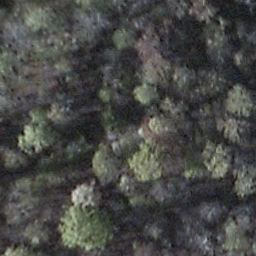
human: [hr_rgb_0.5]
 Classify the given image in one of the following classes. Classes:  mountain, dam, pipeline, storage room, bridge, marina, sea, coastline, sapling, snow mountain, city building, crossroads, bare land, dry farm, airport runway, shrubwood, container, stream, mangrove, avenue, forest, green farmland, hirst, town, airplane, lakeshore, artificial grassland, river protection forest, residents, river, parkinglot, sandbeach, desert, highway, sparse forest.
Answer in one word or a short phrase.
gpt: shrubwood